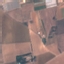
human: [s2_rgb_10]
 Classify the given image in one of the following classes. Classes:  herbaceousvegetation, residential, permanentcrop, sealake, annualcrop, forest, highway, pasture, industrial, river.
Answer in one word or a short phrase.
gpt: PermanentCrop